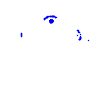
Particle: electron